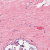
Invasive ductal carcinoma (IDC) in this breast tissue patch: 0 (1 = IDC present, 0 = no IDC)